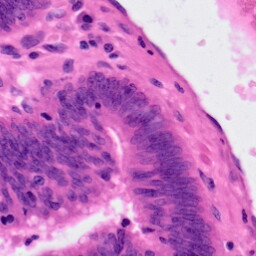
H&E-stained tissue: Colon